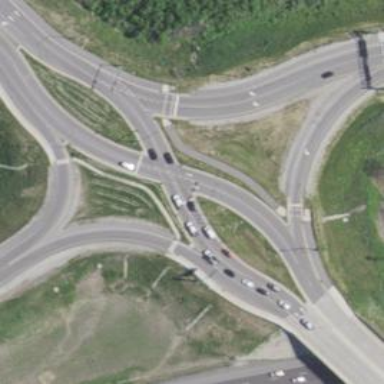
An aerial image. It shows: Asphalt motorway link with Diverging Diamond Interchange (DDI) junction.